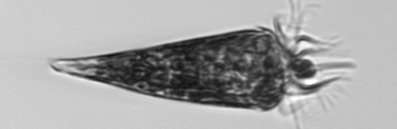
Label: Strombidium_tintinnodes